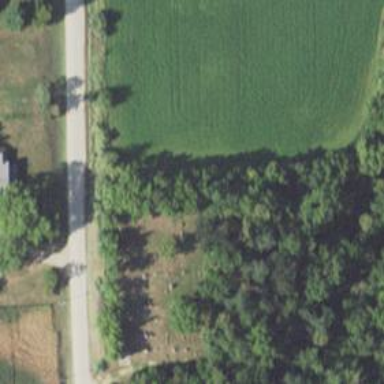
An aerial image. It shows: Grave yard.